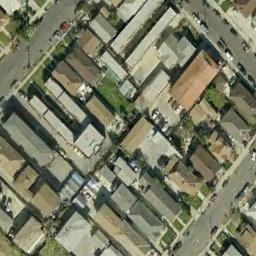
Label: residential